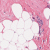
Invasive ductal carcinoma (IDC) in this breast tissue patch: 0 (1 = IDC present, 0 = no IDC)